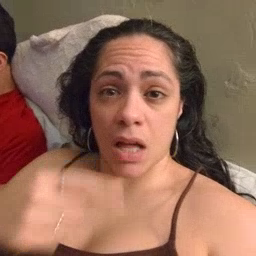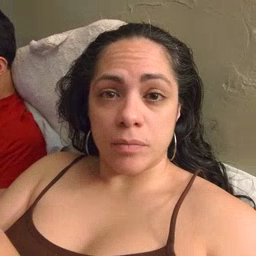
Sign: tongue